Interaction volume radius: 5 \u00c5
Interaction volume height: 25 \u00c5
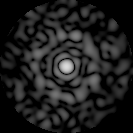
Disorder parameter: 0.8408